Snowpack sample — Snodgrass Mountain, Crested Butte, Colorado (2/4/25, 12:06 PM MST)
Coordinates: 38.923, -106.968
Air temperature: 35 °F
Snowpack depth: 80 cm
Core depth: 50 cm
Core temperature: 30.2 °F
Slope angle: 14°, slope face: 78°
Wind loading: low
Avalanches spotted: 0
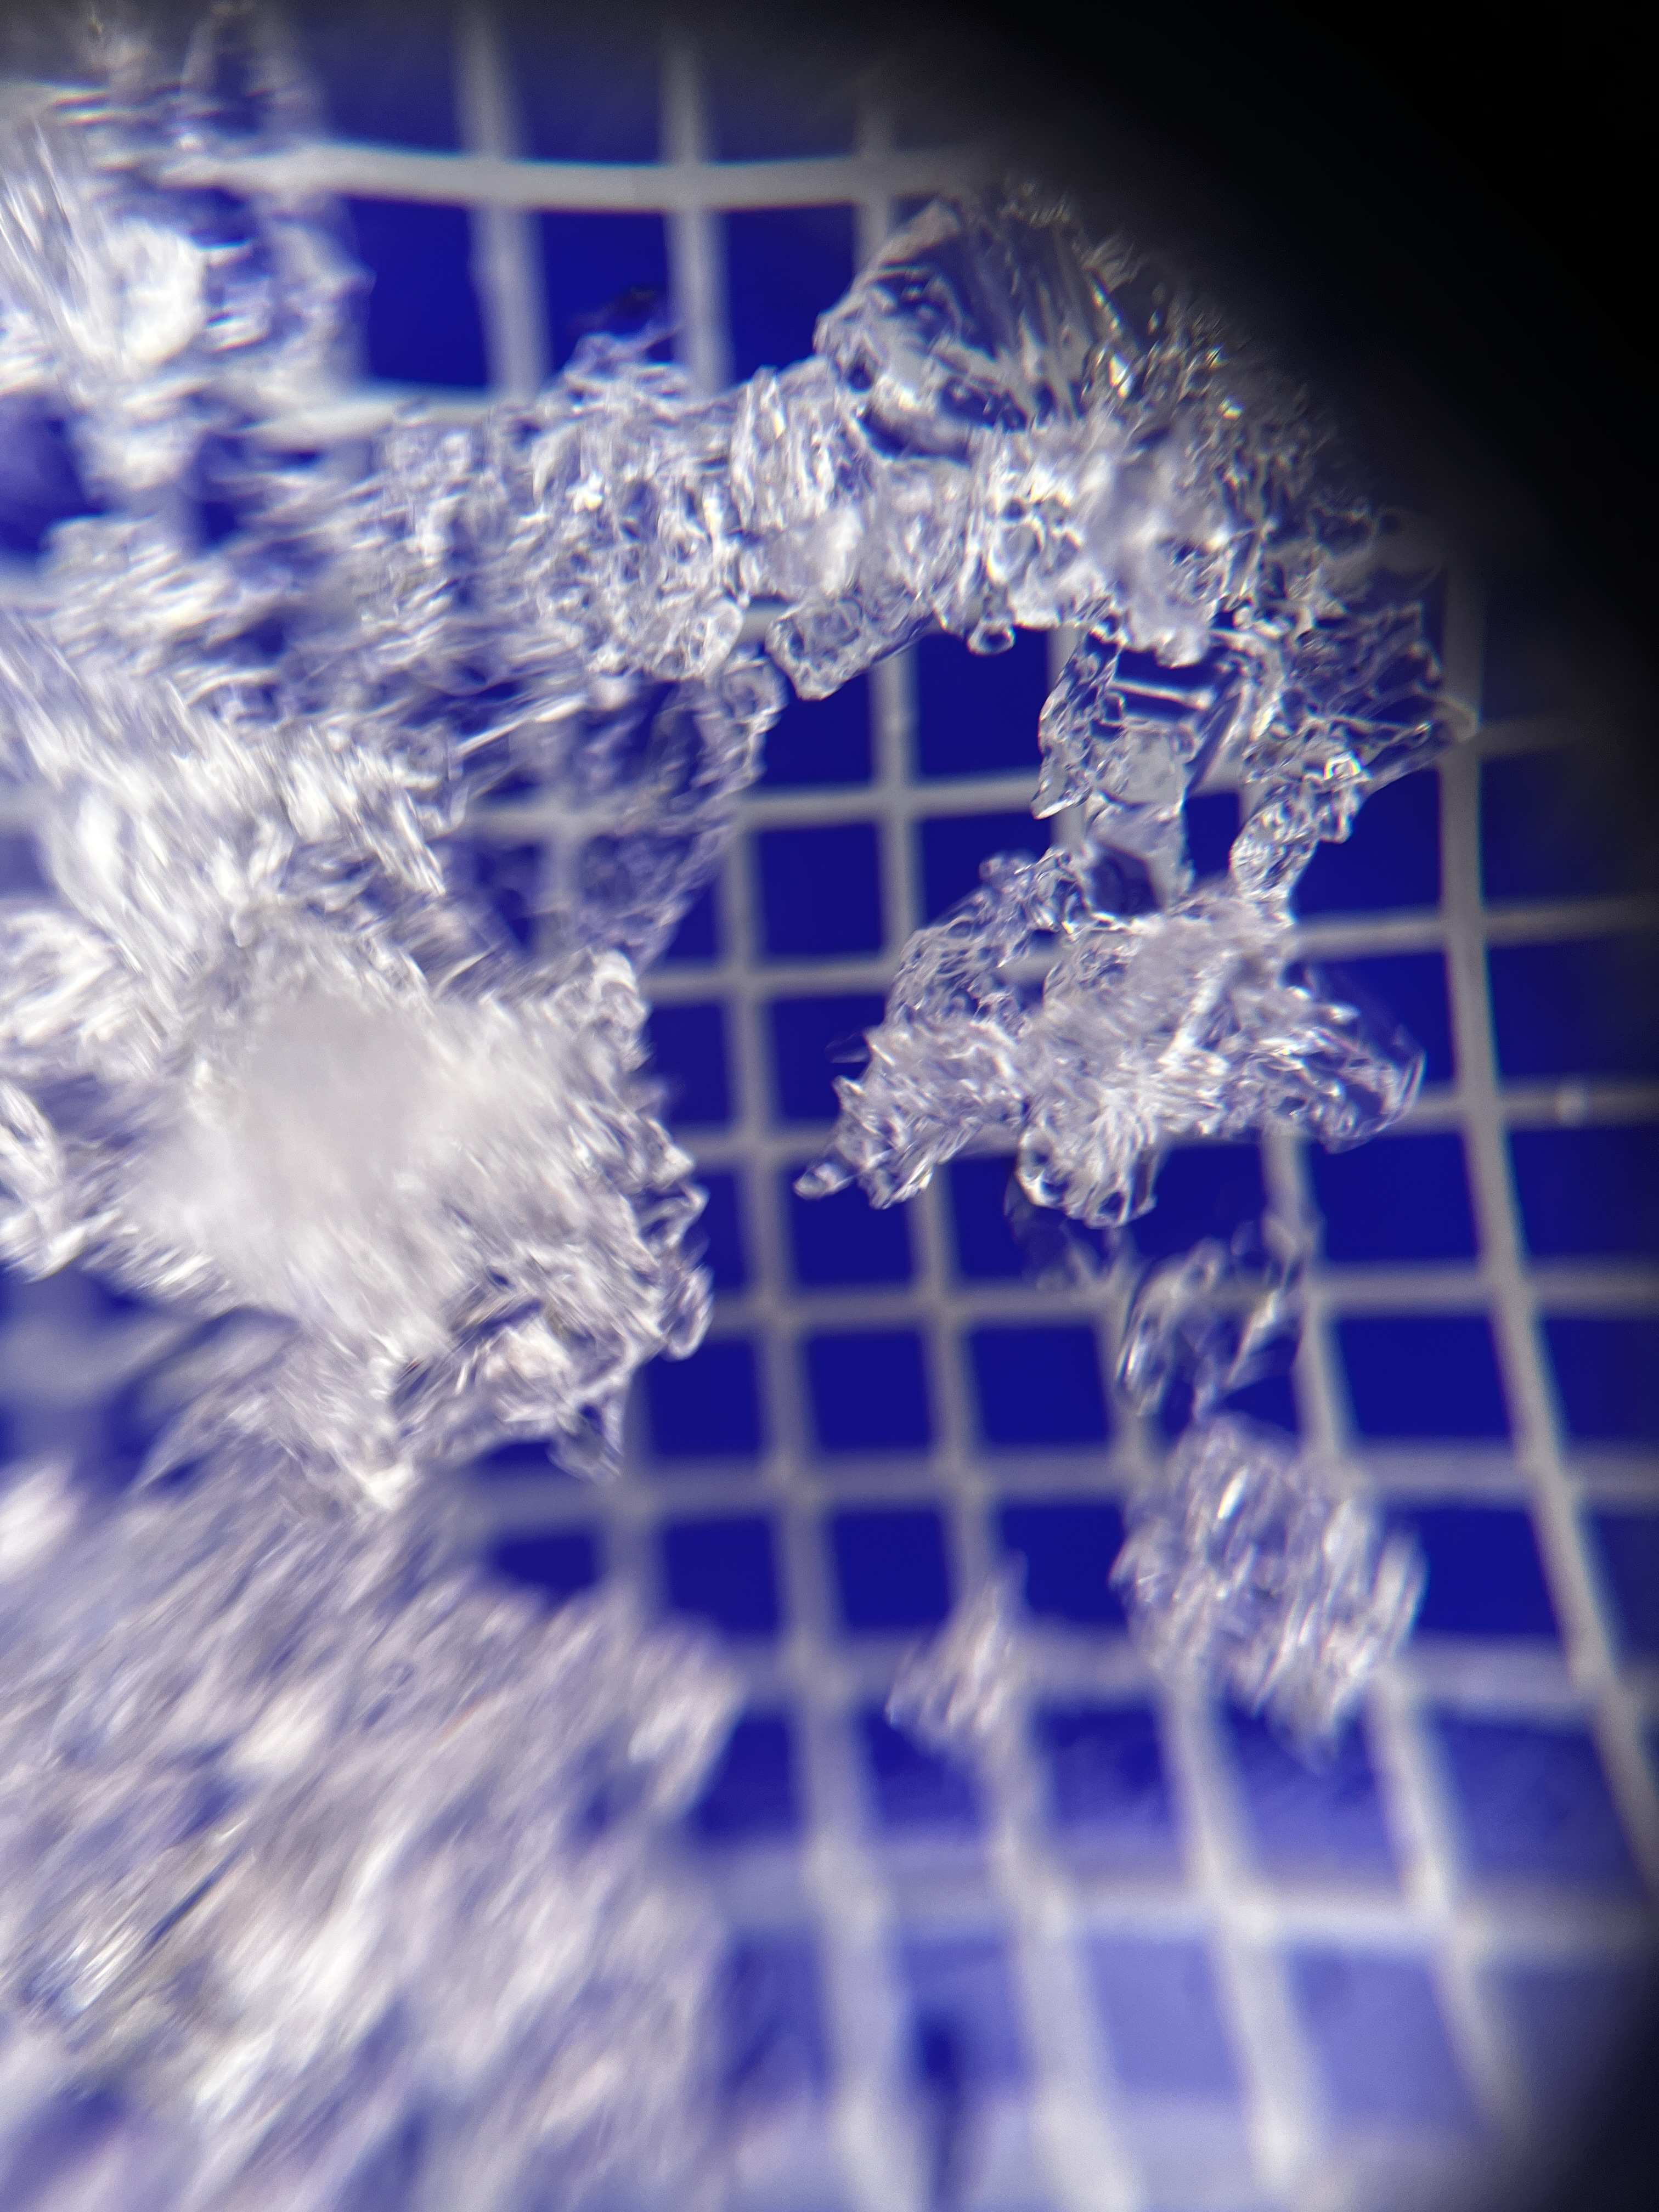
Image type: magnified_profile
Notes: No avalanches nearby, unusually warm weather for the last month reported by residents, Collected 25 yards from treeline